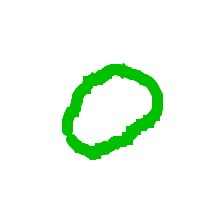
Shape: circle